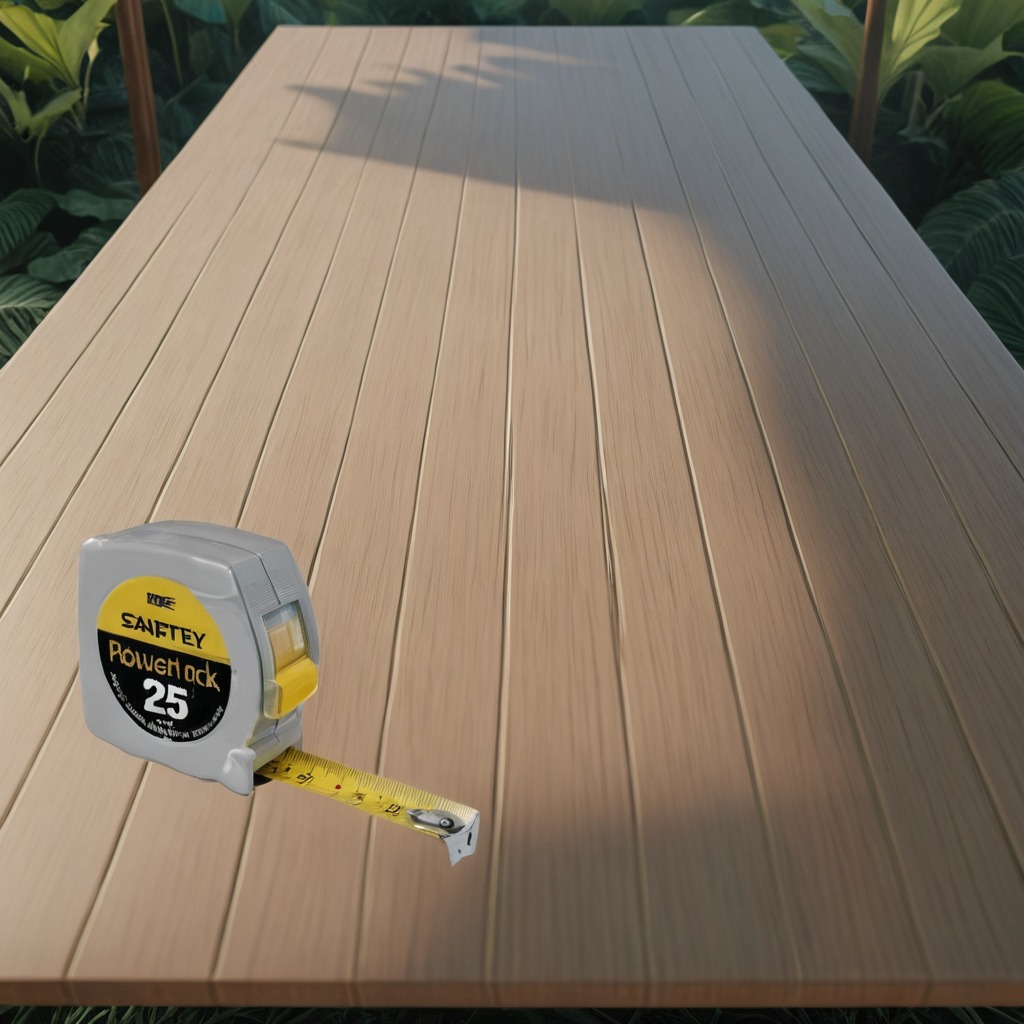
A measuring tape is lying on the wooden table.